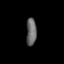
Tissue: prostate
Cell type: Endothelial cells
Senescence score: 0.7805
Nuclear area (px): 272
Mean DAPI intensity: 104.43